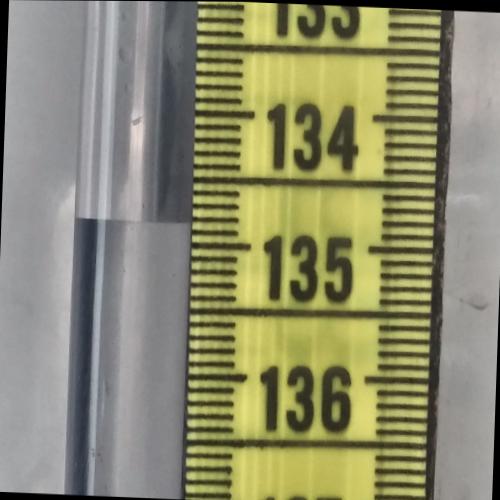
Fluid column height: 134.8 cm